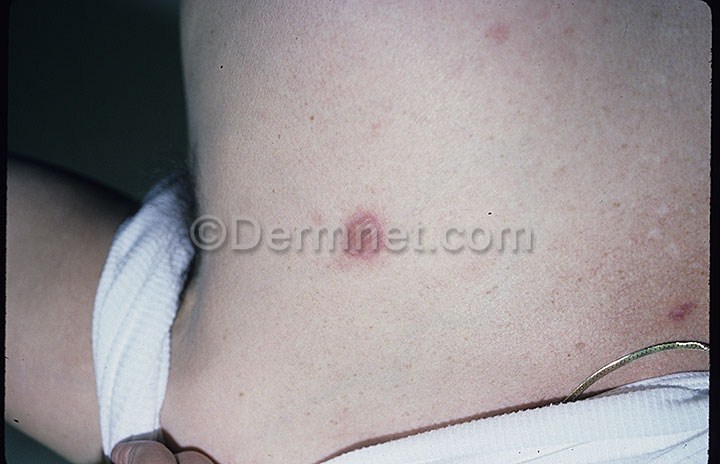
Disease: Exanthems and Drug Eruptions